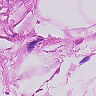
Metastatic tissue present: no